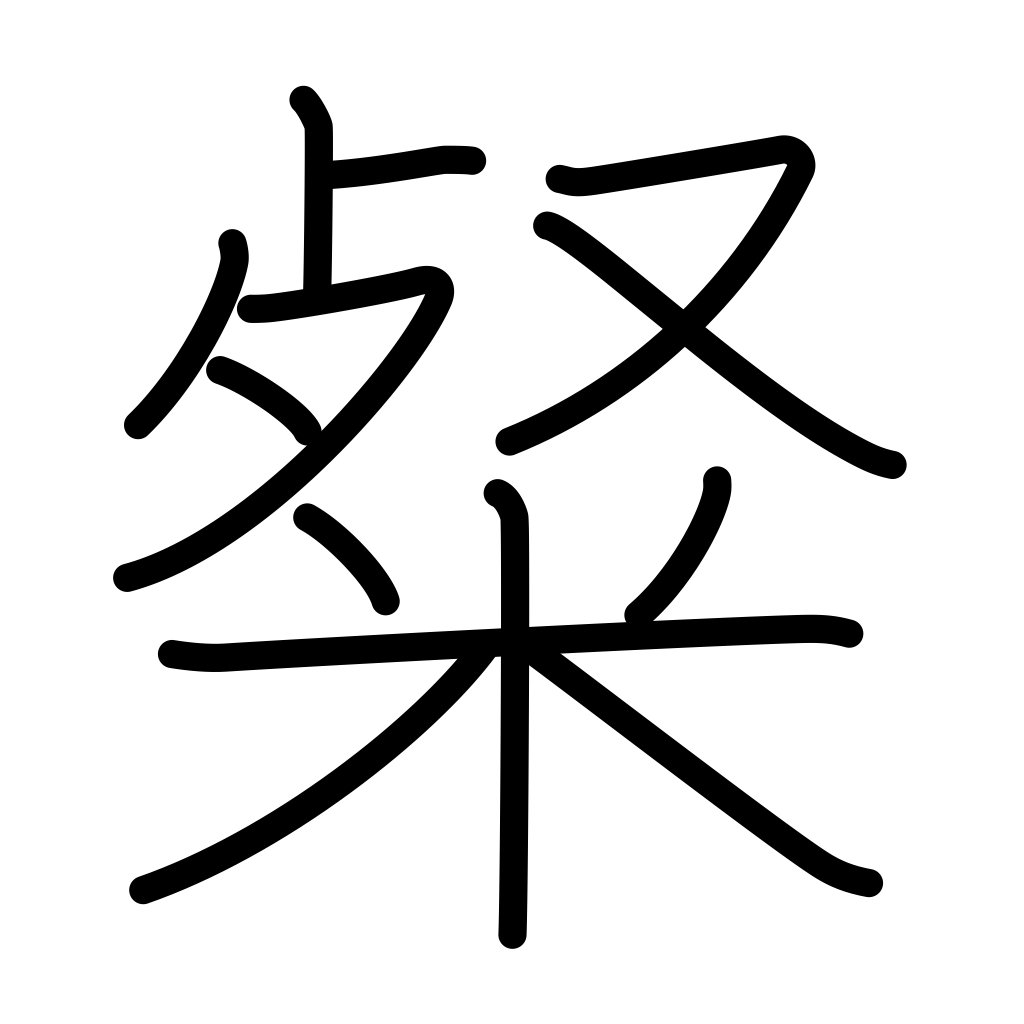
Meaning: bright